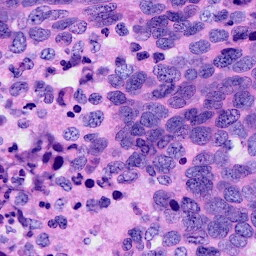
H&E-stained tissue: Ovarian